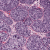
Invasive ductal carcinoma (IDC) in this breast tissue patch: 0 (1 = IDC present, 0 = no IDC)